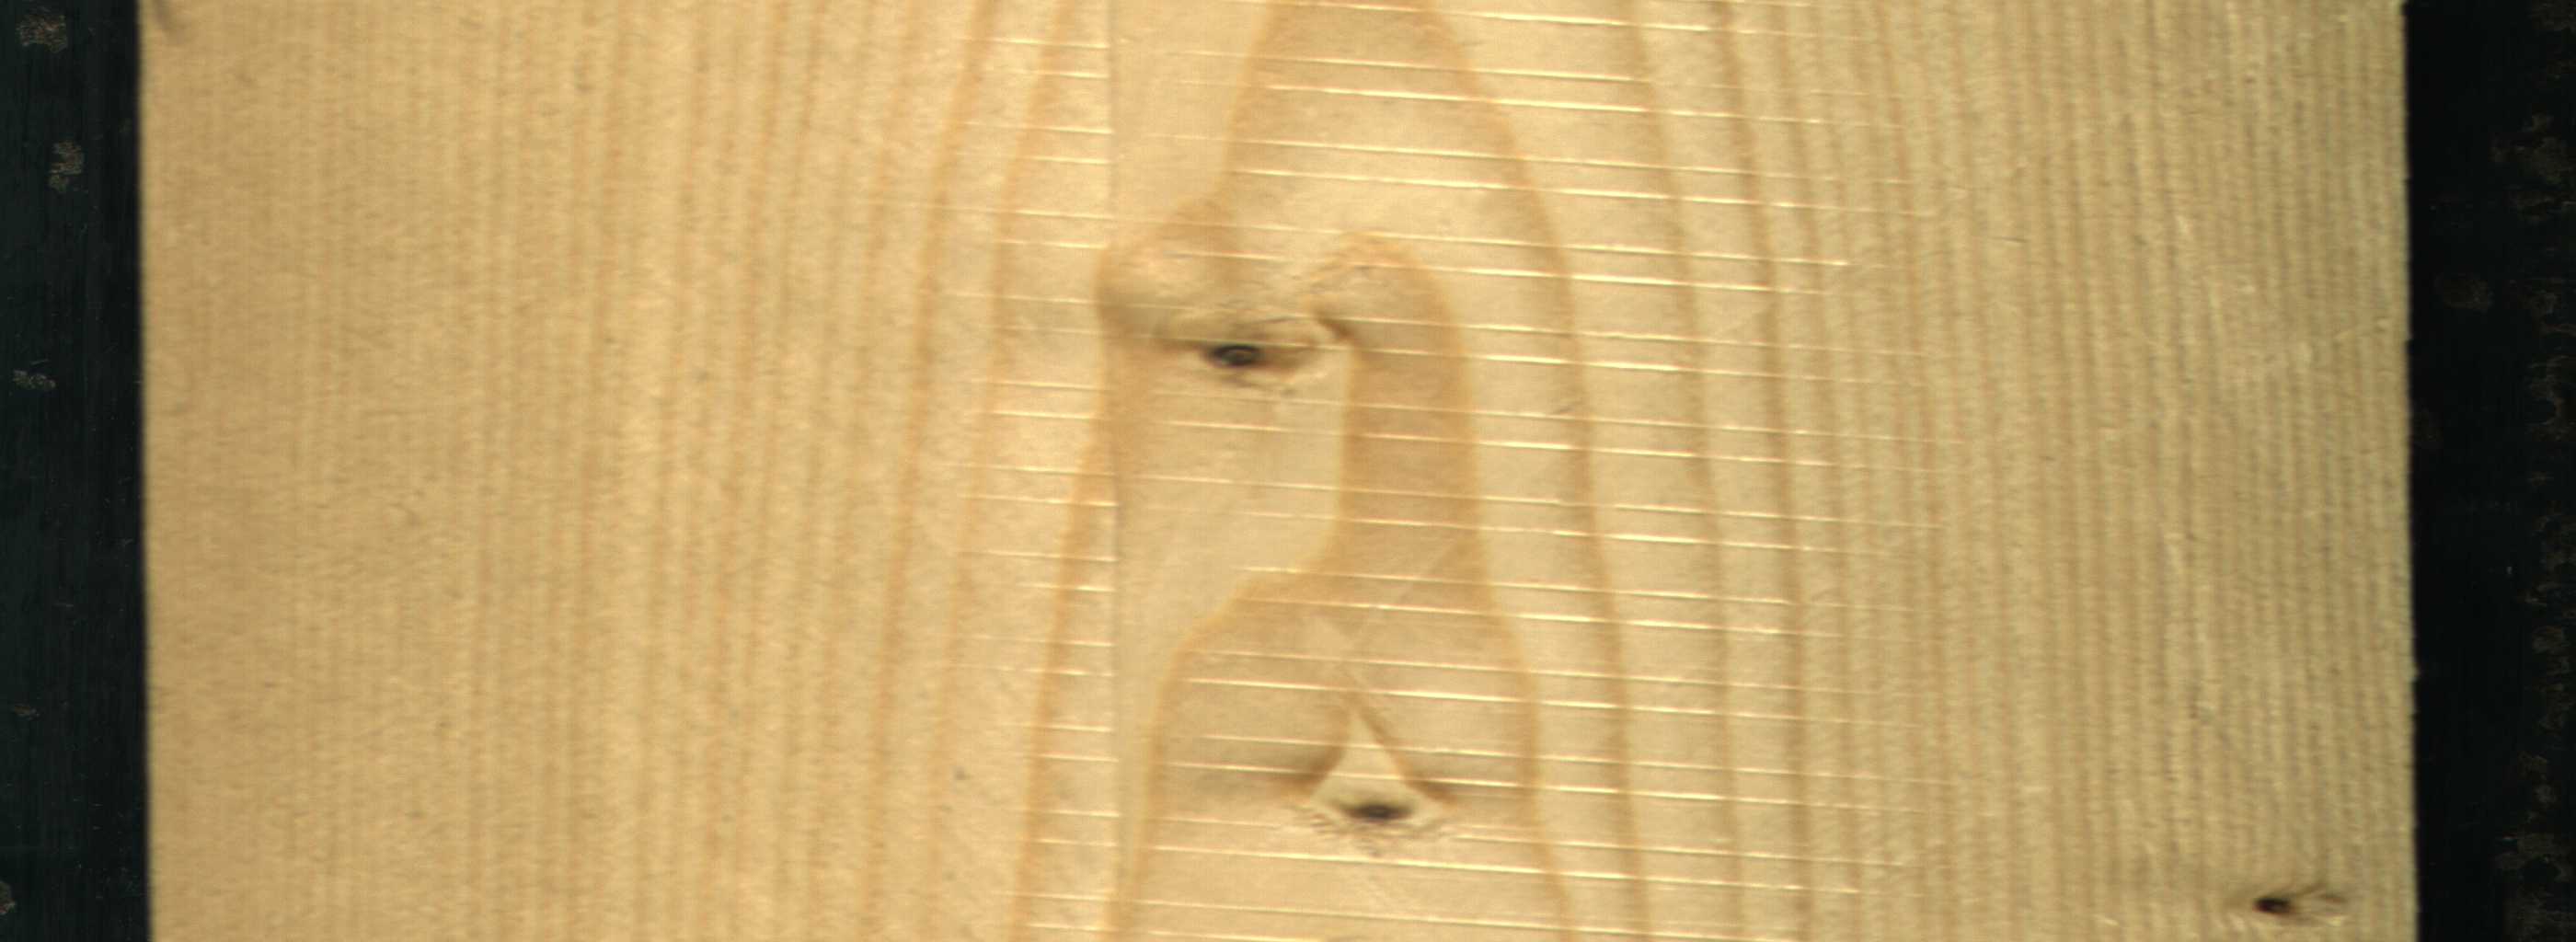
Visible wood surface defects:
Dead_Knot
Dead_Knot
Dead_Knot